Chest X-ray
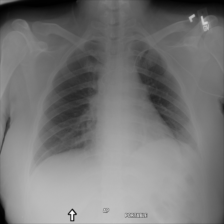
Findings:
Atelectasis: negative
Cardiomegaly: negative
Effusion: negative
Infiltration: negative
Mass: negative
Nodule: negative
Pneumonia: negative
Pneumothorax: negative
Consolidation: negative
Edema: negative
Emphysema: negative
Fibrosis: negative
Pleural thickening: negative
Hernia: negative